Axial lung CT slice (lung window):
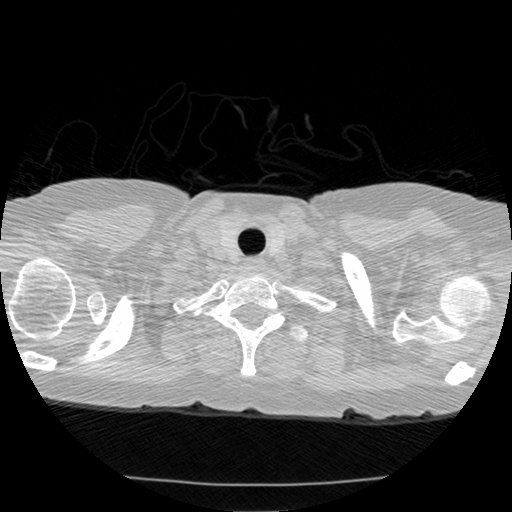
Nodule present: no